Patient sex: F
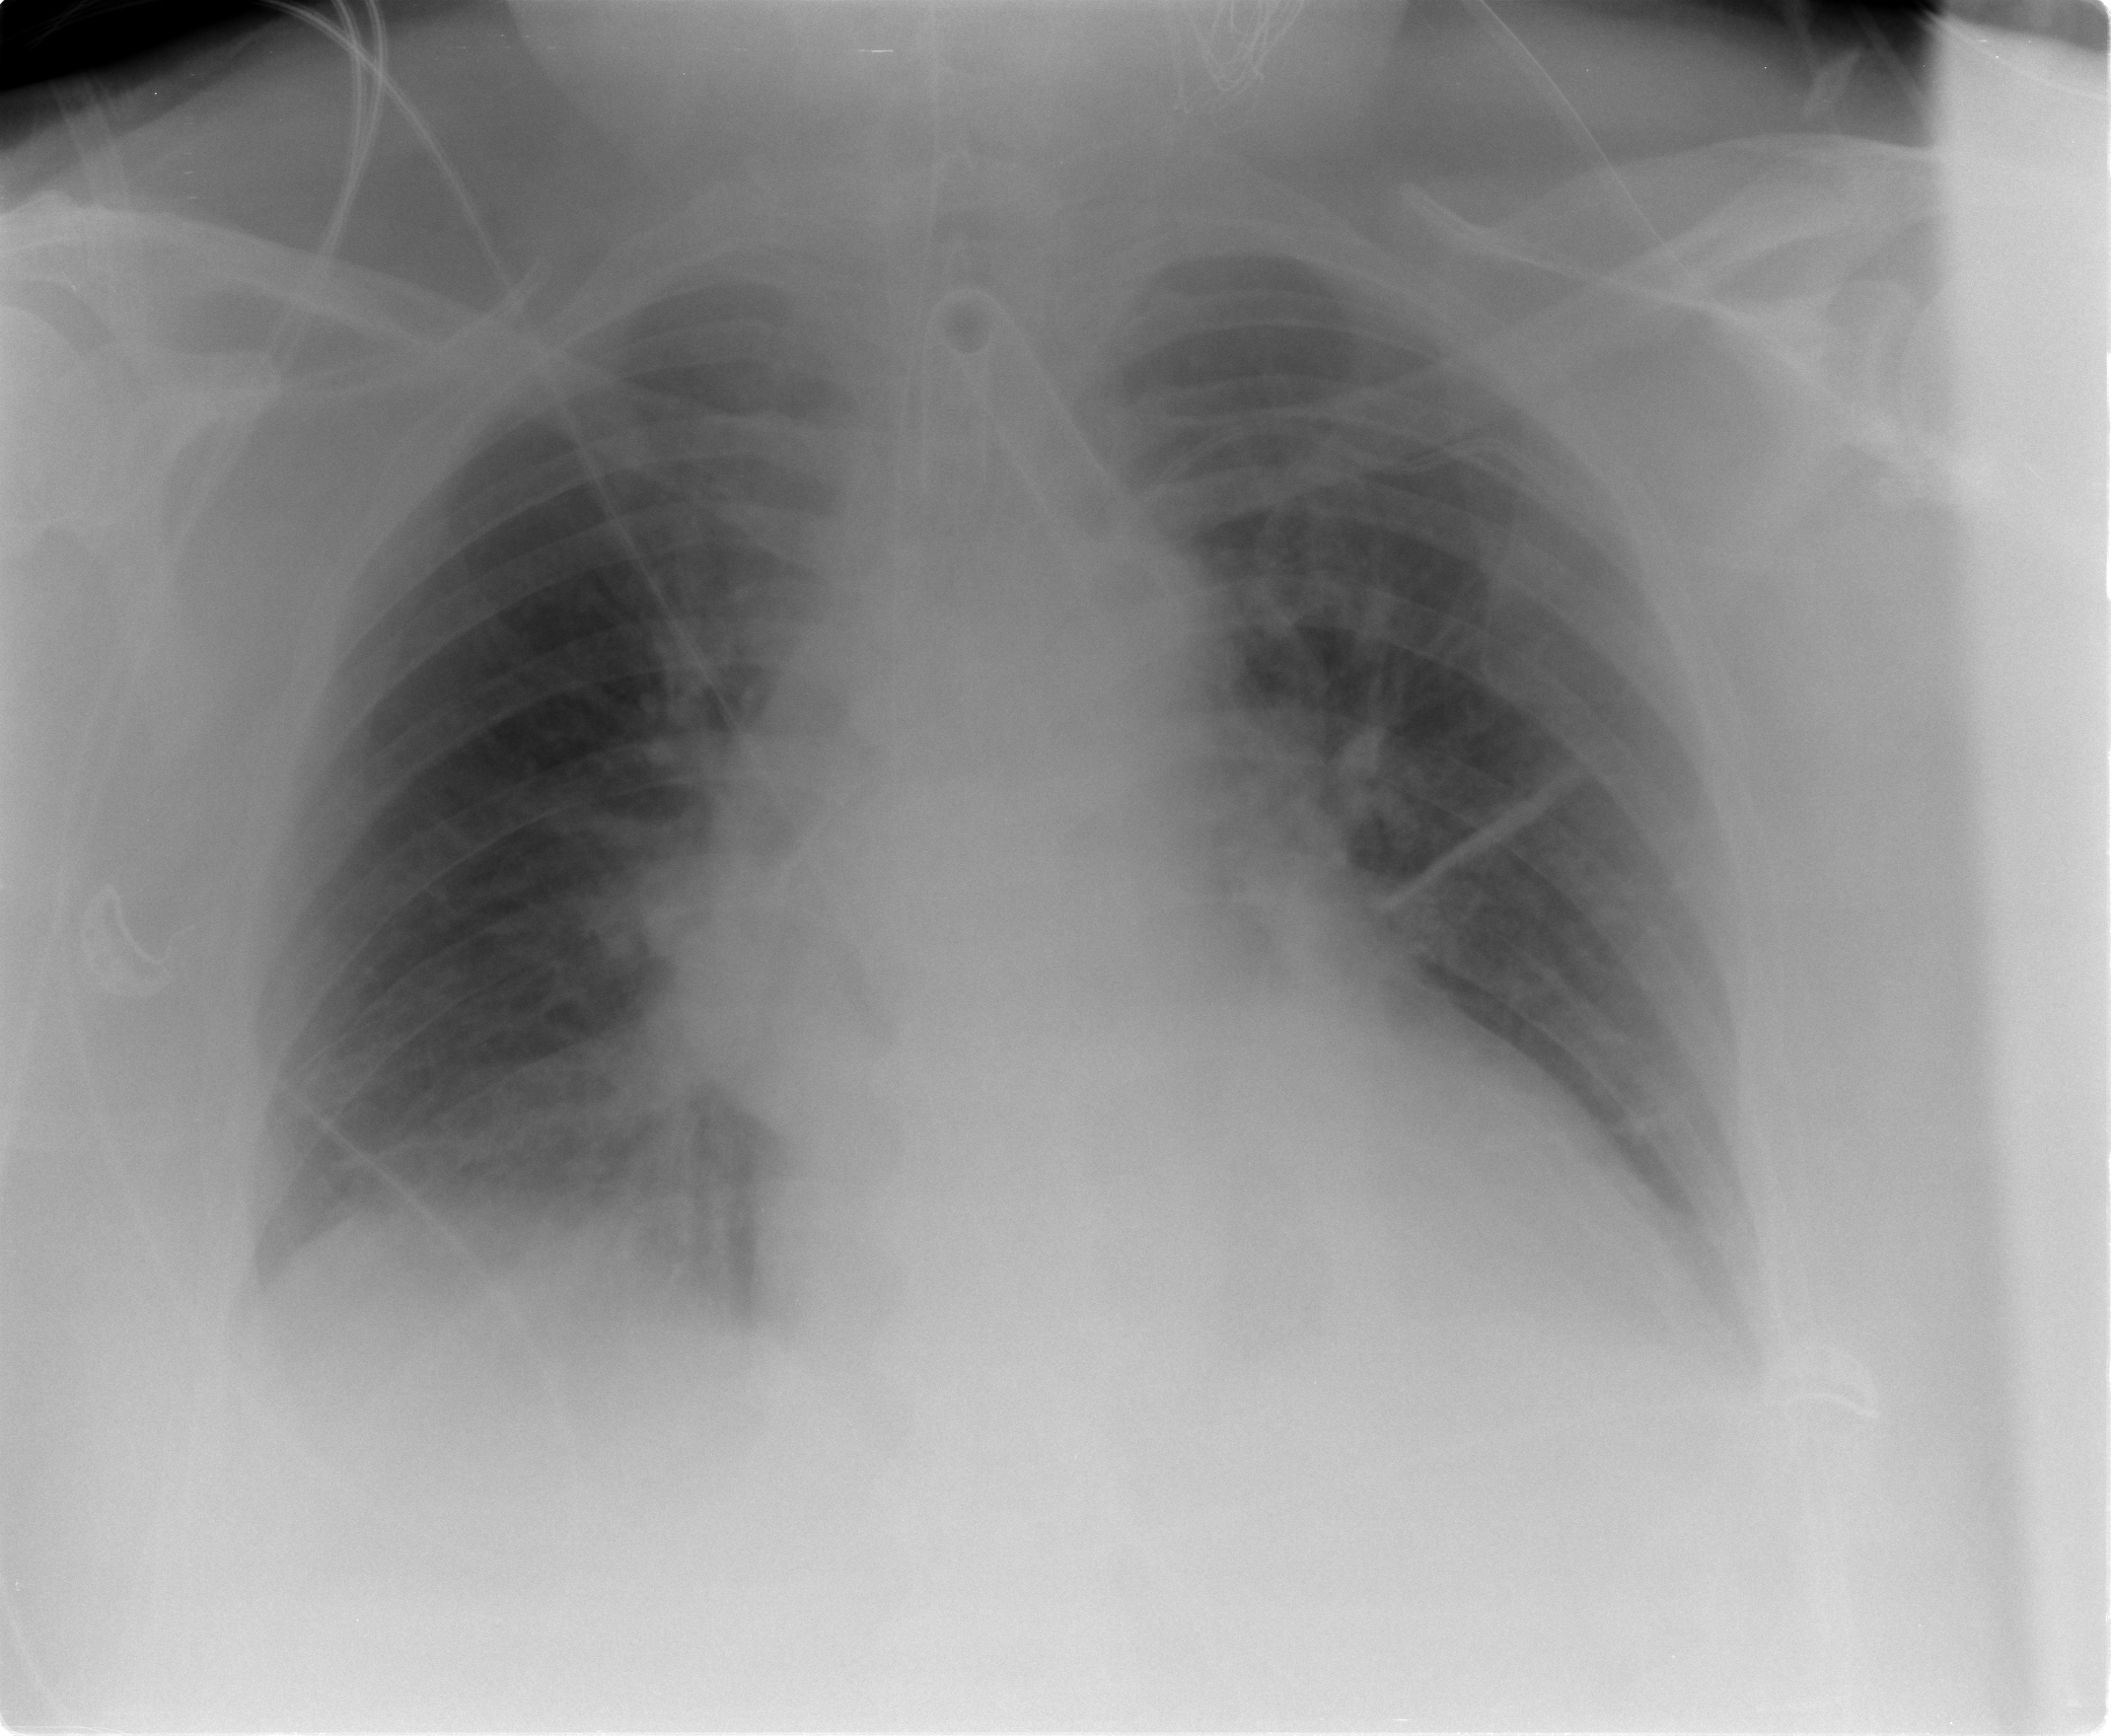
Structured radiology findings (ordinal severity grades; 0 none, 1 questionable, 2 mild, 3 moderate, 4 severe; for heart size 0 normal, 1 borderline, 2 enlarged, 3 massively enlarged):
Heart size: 2
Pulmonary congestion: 2
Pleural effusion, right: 2
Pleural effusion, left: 2
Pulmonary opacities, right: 0
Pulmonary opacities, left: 0
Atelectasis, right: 2
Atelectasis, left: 2